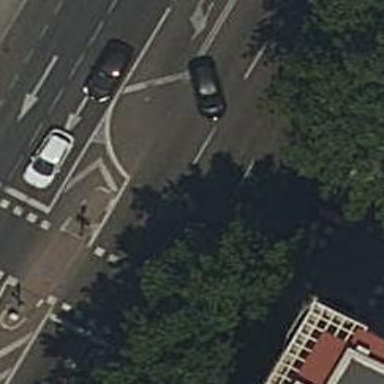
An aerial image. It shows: Road with traffic signals.